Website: home-depot
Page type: review-order
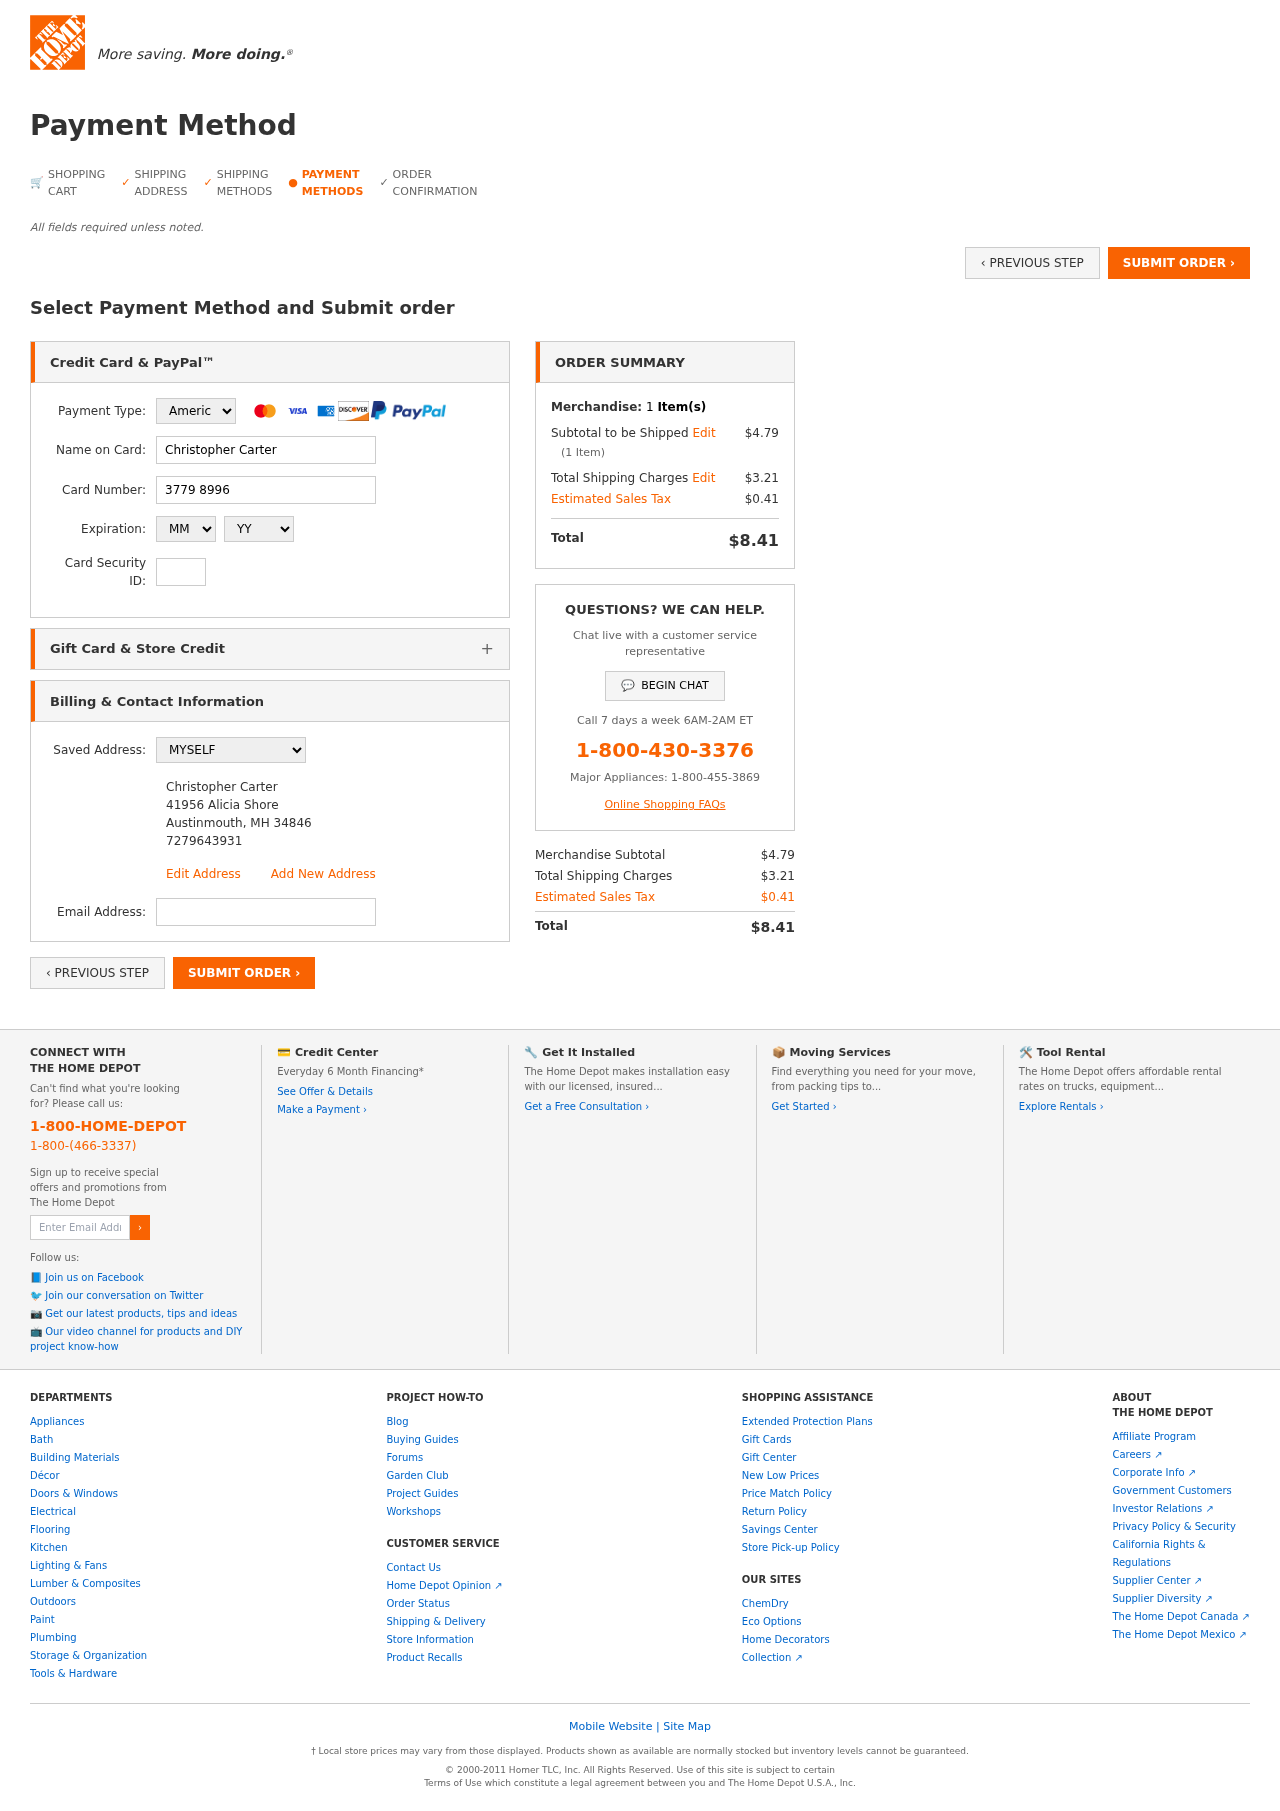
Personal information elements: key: PII_CARD_CVV
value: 1468
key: PII_CARD_EXPIRY_MONTH
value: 02
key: PII_CARD_EXPIRY_YEAR
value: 26
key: PII_CARD_NUMBER
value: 3779 8996 2797 196
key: PII_CARD_TYPE
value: American Express
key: PII_EMAIL
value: ccarter@hotmail.com
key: PII_FULLNAME
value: Christopher Carter
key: PII_FULLNAME2
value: Christopher Carter
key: PII_STREET2
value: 41956 Alicia Shore
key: PII_CITY2
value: Austinmouth
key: PII_STATE_ABBR2
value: MH
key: PII_POSTCODE2
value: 34846
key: PII_PHONE2
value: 7279643931
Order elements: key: ORDER_NUM_ITEMS
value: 1
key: ORDER_SUBTOTAL
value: $4.79
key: ORDER_NUM_ITEMS2
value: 1
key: ORDER_SHIPPING_COST
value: $3.21
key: ORDER_TAX
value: $0.41
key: ORDER_TOTAL
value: $8.41
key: ORDER_SUBTOTAL2
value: $4.79
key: ORDER_SHIPPING_COST2
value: $3.21
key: ORDER_TAX2
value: $0.41
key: ORDER_TOTAL2
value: $8.41